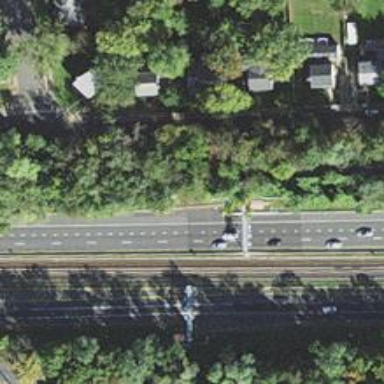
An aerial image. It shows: Toll gantry on the road.